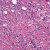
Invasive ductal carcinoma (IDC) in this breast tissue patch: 1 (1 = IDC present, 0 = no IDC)